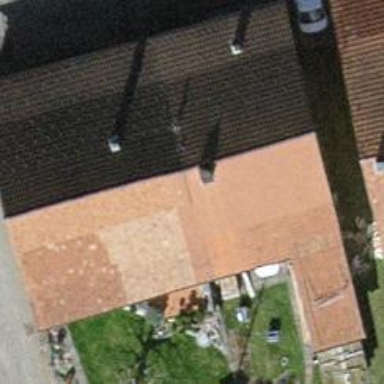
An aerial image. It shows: Farm building with gabled roof.